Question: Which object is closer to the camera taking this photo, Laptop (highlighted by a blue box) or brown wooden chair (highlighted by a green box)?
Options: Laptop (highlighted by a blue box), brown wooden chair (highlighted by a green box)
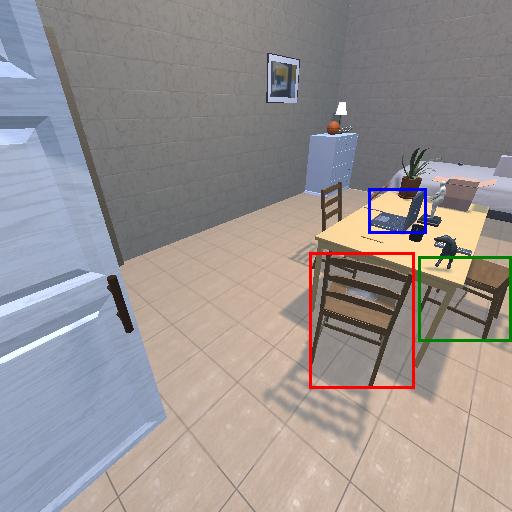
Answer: Laptop (highlighted by a blue box)